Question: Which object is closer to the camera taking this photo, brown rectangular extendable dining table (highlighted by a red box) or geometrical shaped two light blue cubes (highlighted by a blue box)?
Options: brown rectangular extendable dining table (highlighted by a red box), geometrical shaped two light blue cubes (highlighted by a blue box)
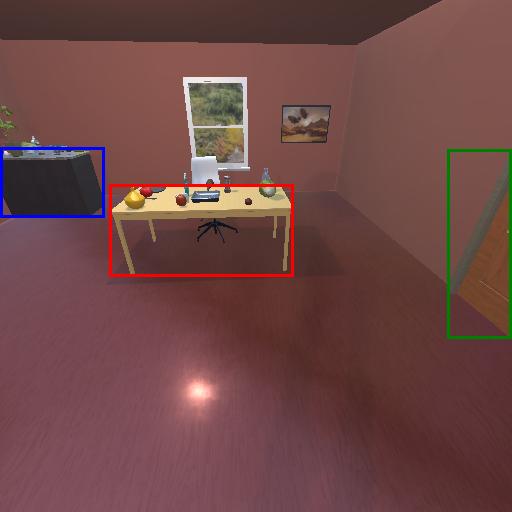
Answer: brown rectangular extendable dining table (highlighted by a red box)